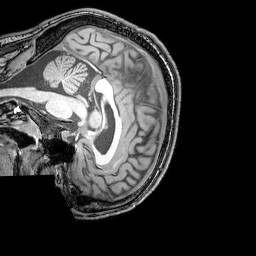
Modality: T1w
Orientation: sagittal
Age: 25
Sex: male
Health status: healthy
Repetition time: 0.081 s
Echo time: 0.037 s